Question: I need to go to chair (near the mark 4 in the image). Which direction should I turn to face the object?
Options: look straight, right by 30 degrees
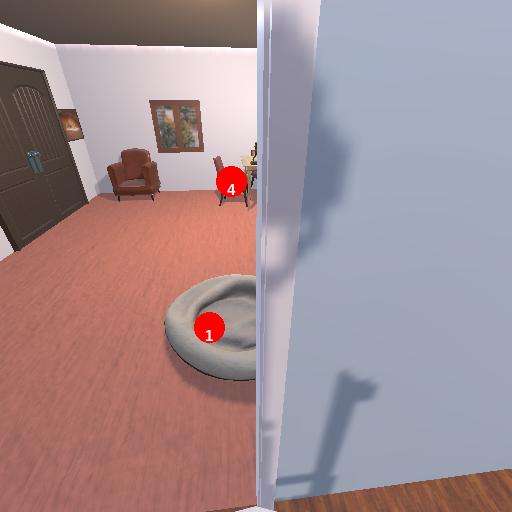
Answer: look straight